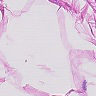
Metastatic tissue present: no